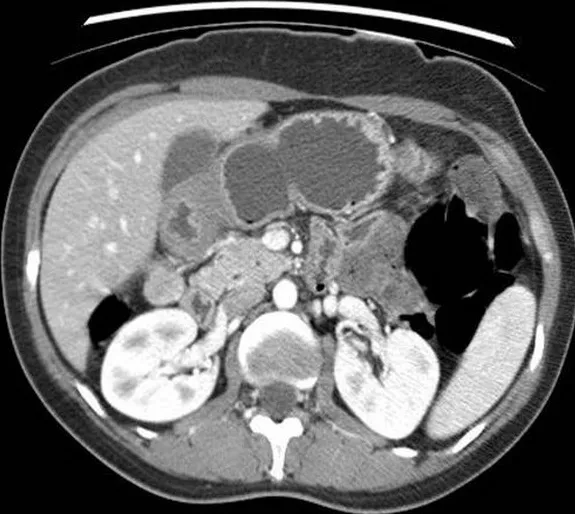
Abdominal CT scan showing a 3 x 2 cm, well-defined, uniformly enhanced mass adjacent to the duodenal loop.
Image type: radiology (ct)